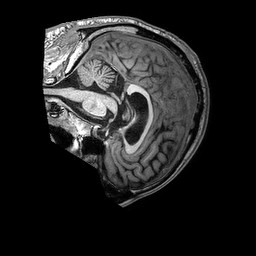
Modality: T1w
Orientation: sagittal
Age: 61
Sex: male
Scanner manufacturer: philips
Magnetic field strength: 3 T
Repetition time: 0.006663 s
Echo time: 0.003009 s